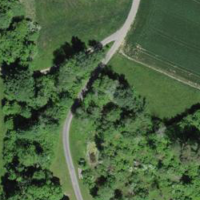
EUNIS habitat code: 41
Species observed at this site:
Symphoricarpos albus